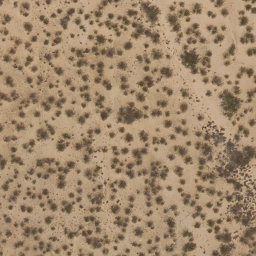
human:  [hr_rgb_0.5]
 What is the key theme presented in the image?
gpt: chaparral